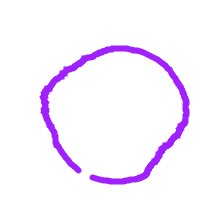
Shape: circle